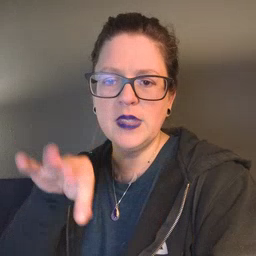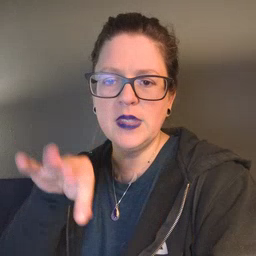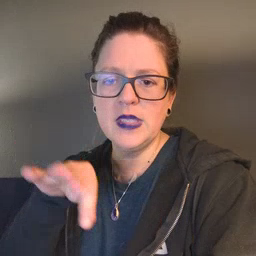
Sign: feet